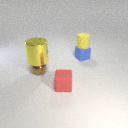
small brown metal sphere in front of small blue rubber cube